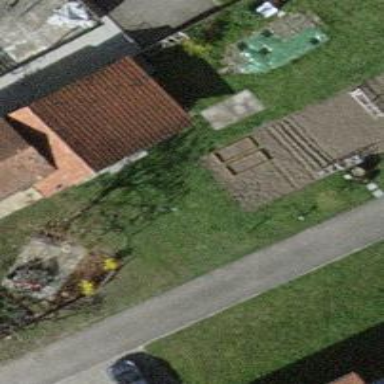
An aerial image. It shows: Residential garden.